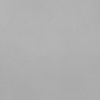
Label: dusty